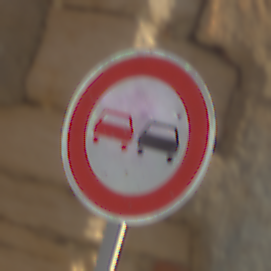
Verkehrszeichen: Ueberholverbot
Umgebung: Outdoor, Urban
Tageszeit: Midday
Wetter: Clear
Licht: Natural
Jahreszeit: NotSpecified
Kontrast: HighContrast